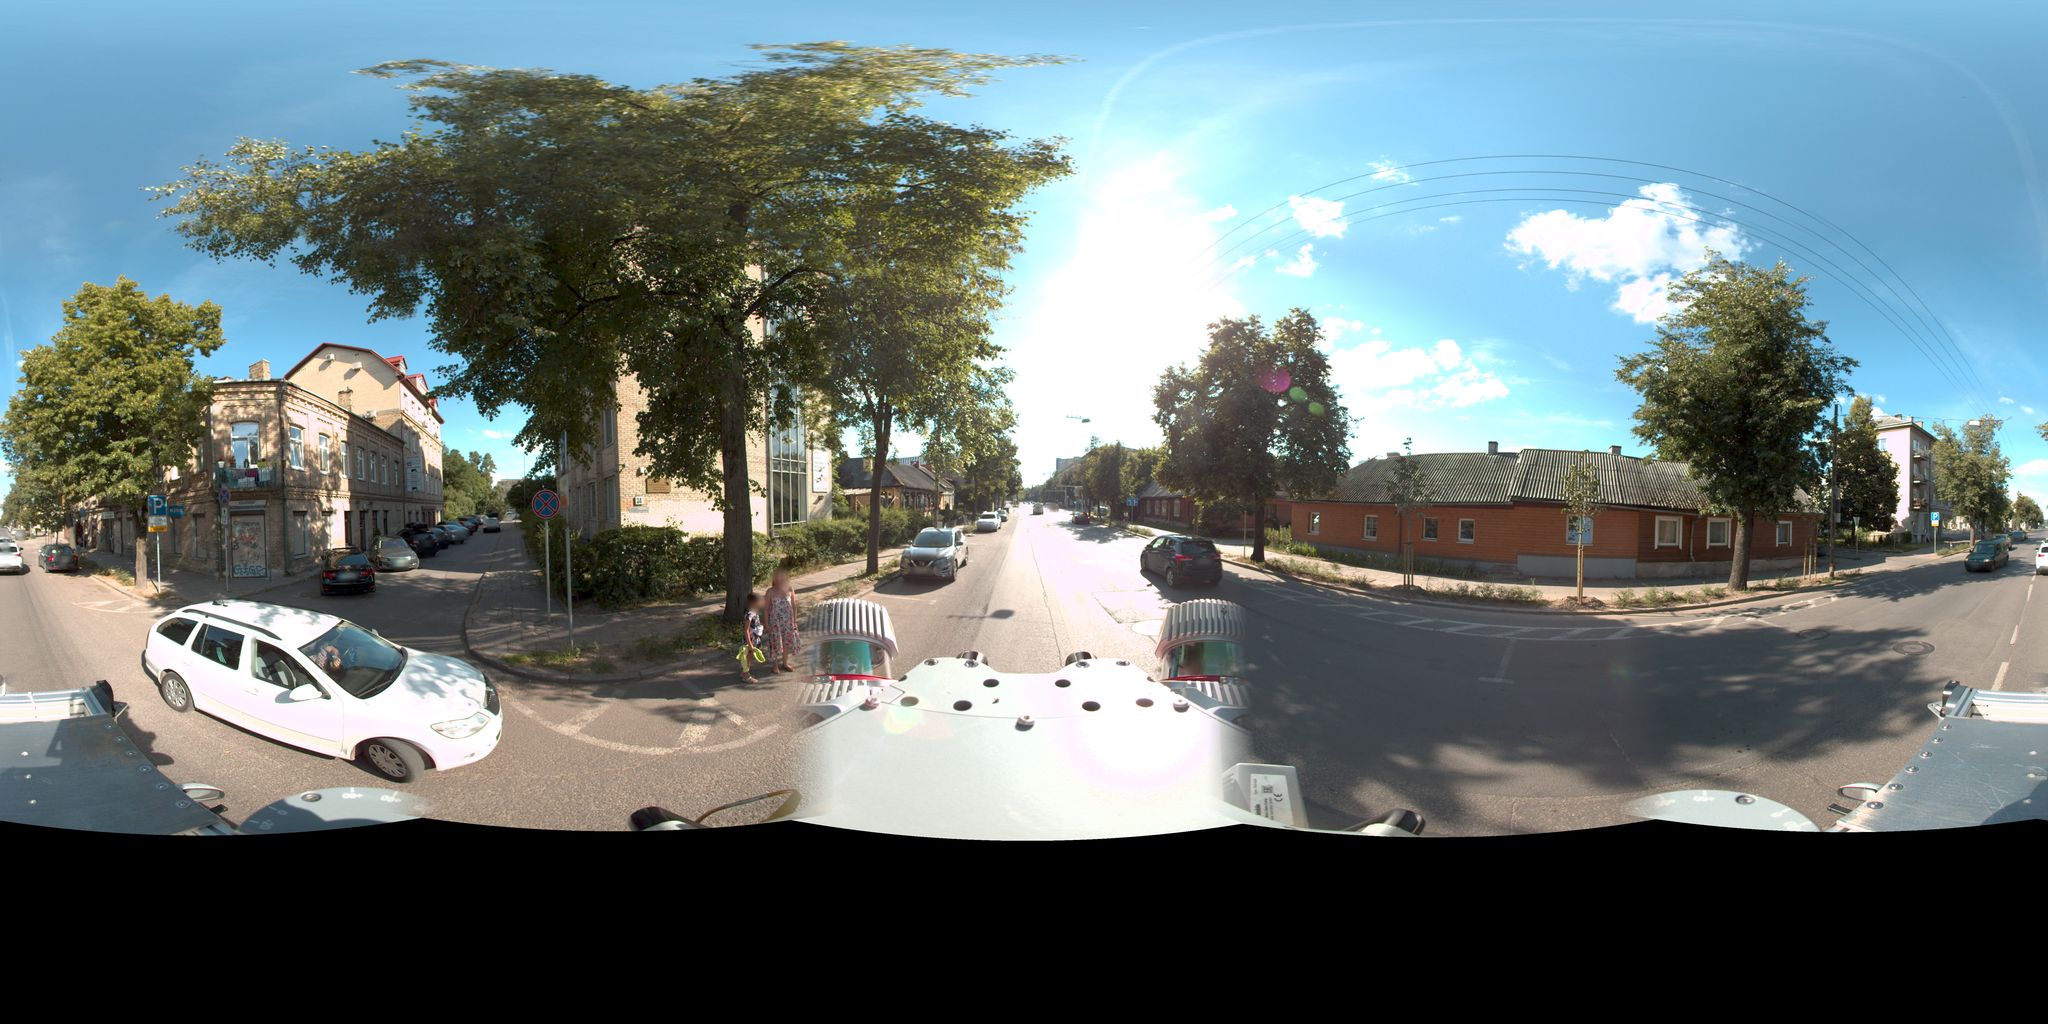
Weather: clear
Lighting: day
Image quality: slightly poor
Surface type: cycling surface
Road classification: service
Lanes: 2
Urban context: urban centre
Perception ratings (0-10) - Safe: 0.87, Lively: 5.64, Beautiful: 2.46, Boring: 0.82, Depressing: 5.15, Wealthy: 2.57